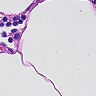
Metastatic tissue present: no